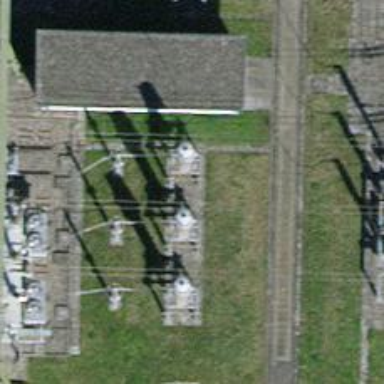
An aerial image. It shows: Insulator used in power systems.